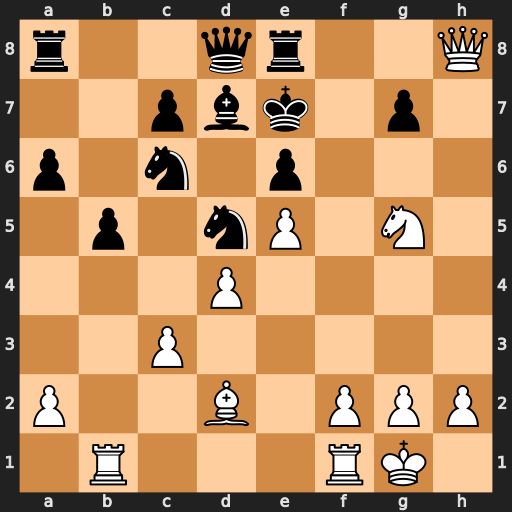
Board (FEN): r2qr2Q/2pbk1p1/p1n1p3/1p1nP1N1/3P4/2P5/P2B1PPP/1R3RK1
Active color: w
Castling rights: -
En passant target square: -
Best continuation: Qxg7#